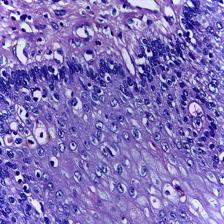
Diagnosis: Normal